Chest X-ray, AP view. Patient: 74 years old, sex F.
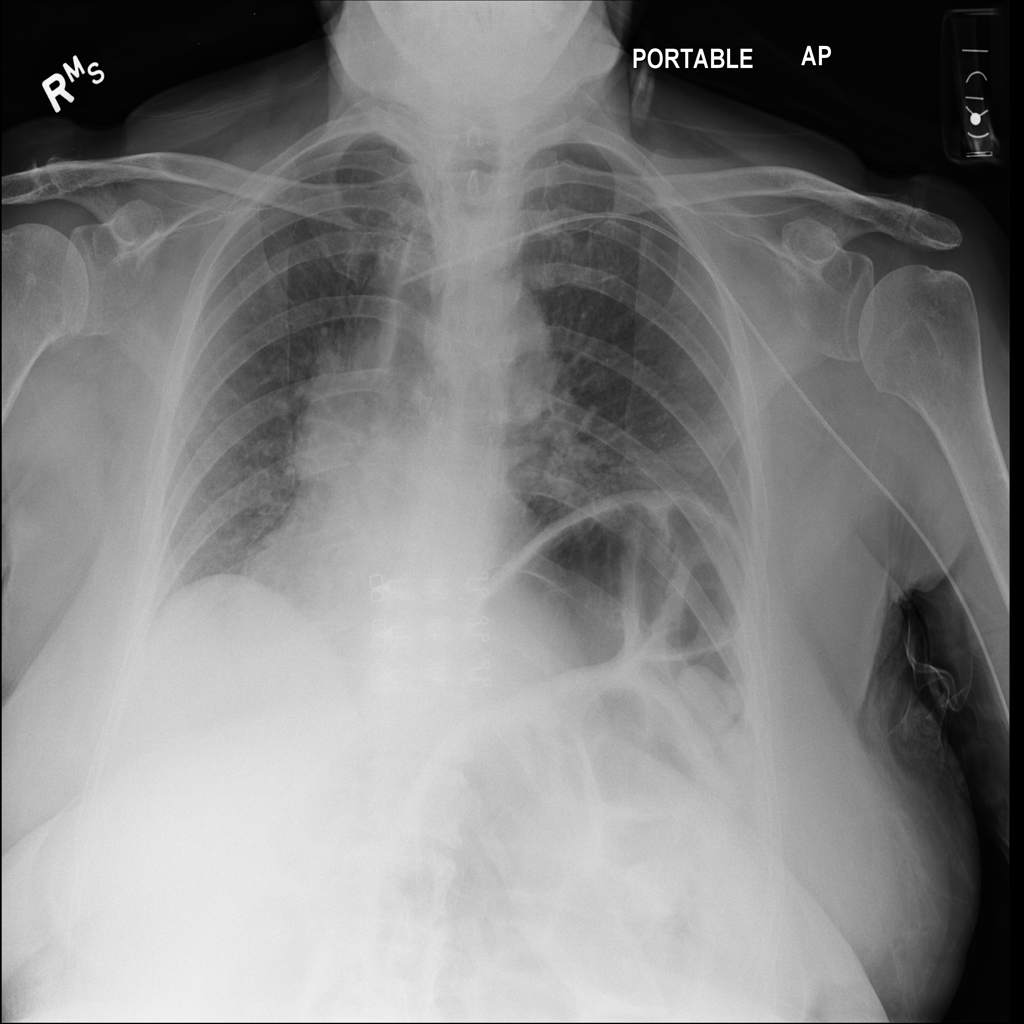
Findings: No Finding